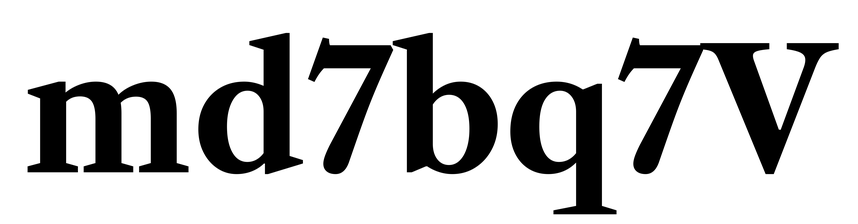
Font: LibreCaslonText_Bold